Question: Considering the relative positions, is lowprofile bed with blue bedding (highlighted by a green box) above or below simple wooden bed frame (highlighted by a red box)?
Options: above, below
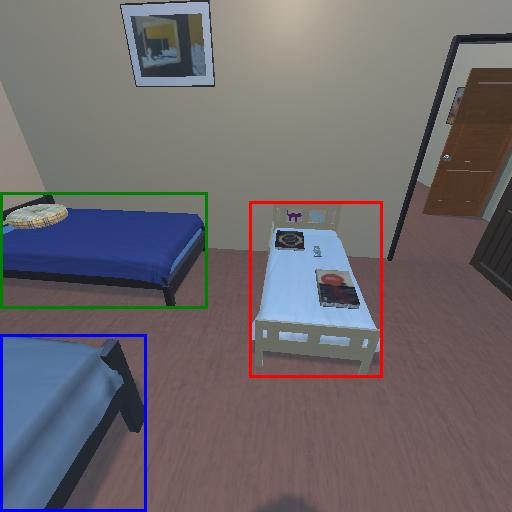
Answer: above